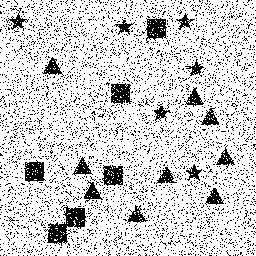
Squares: 6
Triangles: 9
Stars: 6
Total shapes: 21